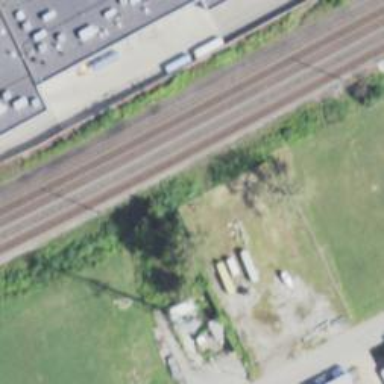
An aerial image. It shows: Railway siding for service.